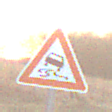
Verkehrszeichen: SchleuderOderRutschgefahr
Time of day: SunriseSunset
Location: Outdoor (Nature)
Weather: Clear
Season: Winter
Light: Natural